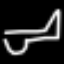
Label: airplane